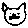
Label: cat